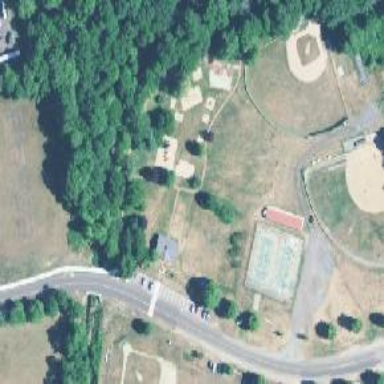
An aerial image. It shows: Playground area for leisure activities on the land.